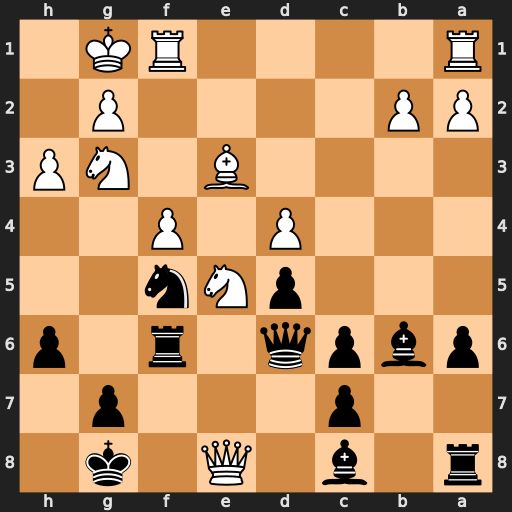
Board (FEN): r1b1Q1k1/2p3p1/pbpq1r1p/3pNn2/3P1P2/4B1NP/PP4P1/R4RK1
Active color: b
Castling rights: -
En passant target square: -
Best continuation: Rf8 Nxf5 Rxe8 Nxd6 cxd6